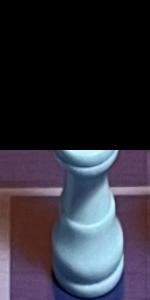
Label: King_White